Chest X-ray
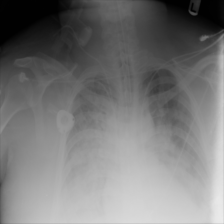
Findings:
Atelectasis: negative
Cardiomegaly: negative
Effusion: negative
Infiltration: negative
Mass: negative
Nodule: negative
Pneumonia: negative
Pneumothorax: negative
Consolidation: negative
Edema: positive
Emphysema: negative
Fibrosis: negative
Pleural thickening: negative
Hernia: negative